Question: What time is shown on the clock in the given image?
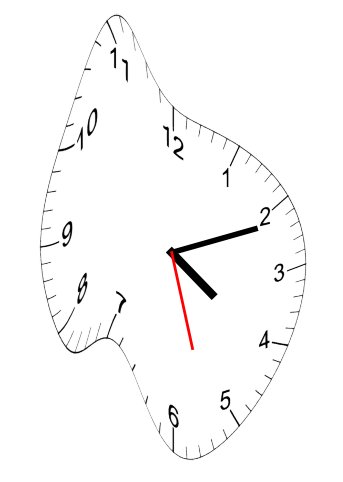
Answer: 04:11:27